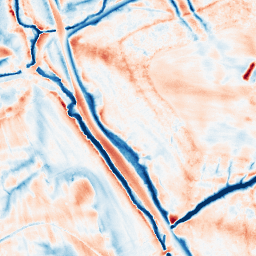
Category: edge_preserving
Decomposition family: guided
Decomposition parameters: radius: 8
eps: 0.001
Upsampling method: bspline
Upsampling parameters: scale: 4
Upsampling scale: 4